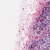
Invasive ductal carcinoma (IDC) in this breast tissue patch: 1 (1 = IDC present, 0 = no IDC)